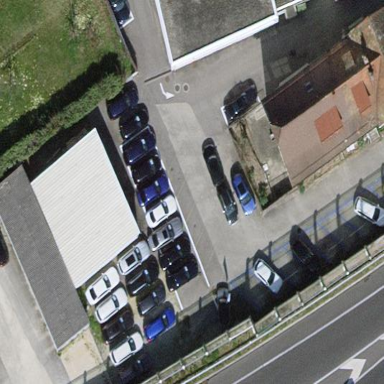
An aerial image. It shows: Street side parking area.